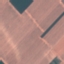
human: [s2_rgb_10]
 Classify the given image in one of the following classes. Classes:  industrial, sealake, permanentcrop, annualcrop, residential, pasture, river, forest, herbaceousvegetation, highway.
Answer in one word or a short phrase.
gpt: AnnualCrop